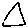
Label: triangle